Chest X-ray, AP view. Patient: 31 years old, sex F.
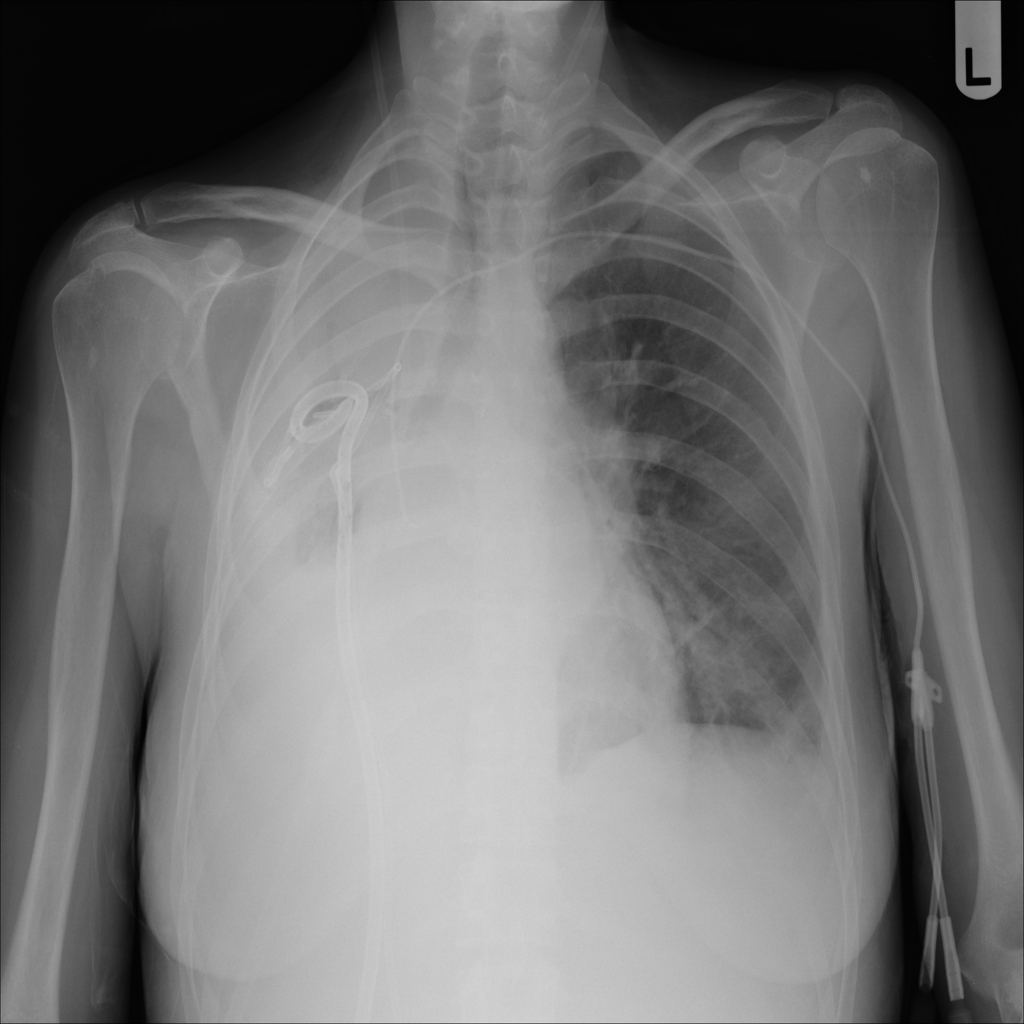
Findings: No Finding